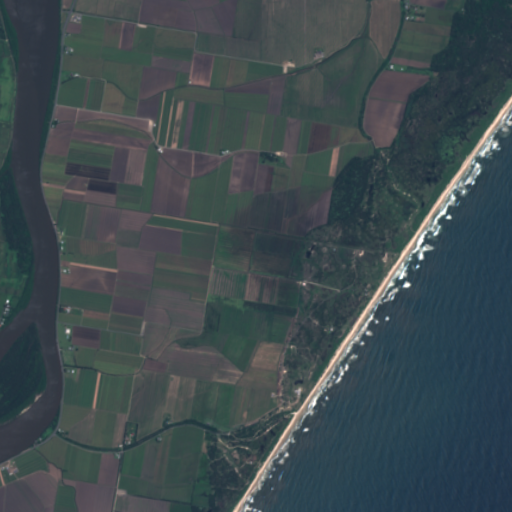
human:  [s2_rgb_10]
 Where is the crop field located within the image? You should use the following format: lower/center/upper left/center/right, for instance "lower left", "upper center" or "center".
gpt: The crop field is located in the center left of the image.
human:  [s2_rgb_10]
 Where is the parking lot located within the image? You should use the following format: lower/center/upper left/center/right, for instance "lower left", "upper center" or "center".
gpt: The parking lot is located in the center left of the image.
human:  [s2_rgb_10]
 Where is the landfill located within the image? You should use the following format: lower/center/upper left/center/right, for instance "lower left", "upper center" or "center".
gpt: There is no landfill in the image.